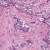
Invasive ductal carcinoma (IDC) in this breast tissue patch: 1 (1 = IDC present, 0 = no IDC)